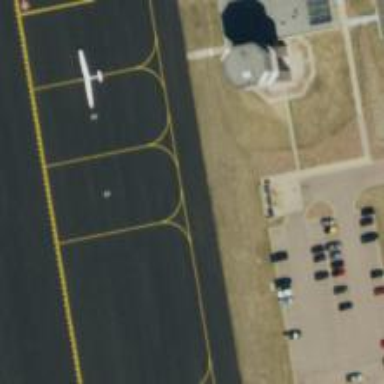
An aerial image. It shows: View of taxiway at the airport.